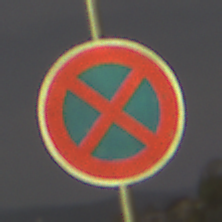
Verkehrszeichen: AbsolutesHalteverbot
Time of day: Night
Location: Outdoor (Urban)
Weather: PartlyCloudy
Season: NotSpecified
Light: Artificial